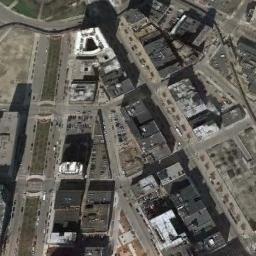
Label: commercial_area